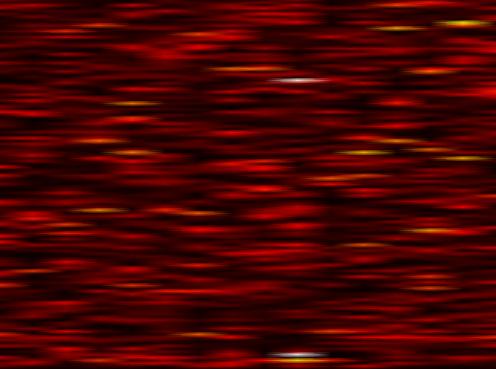
Label: FBMC